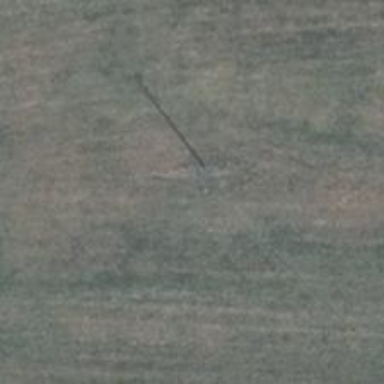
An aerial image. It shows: Power pole.